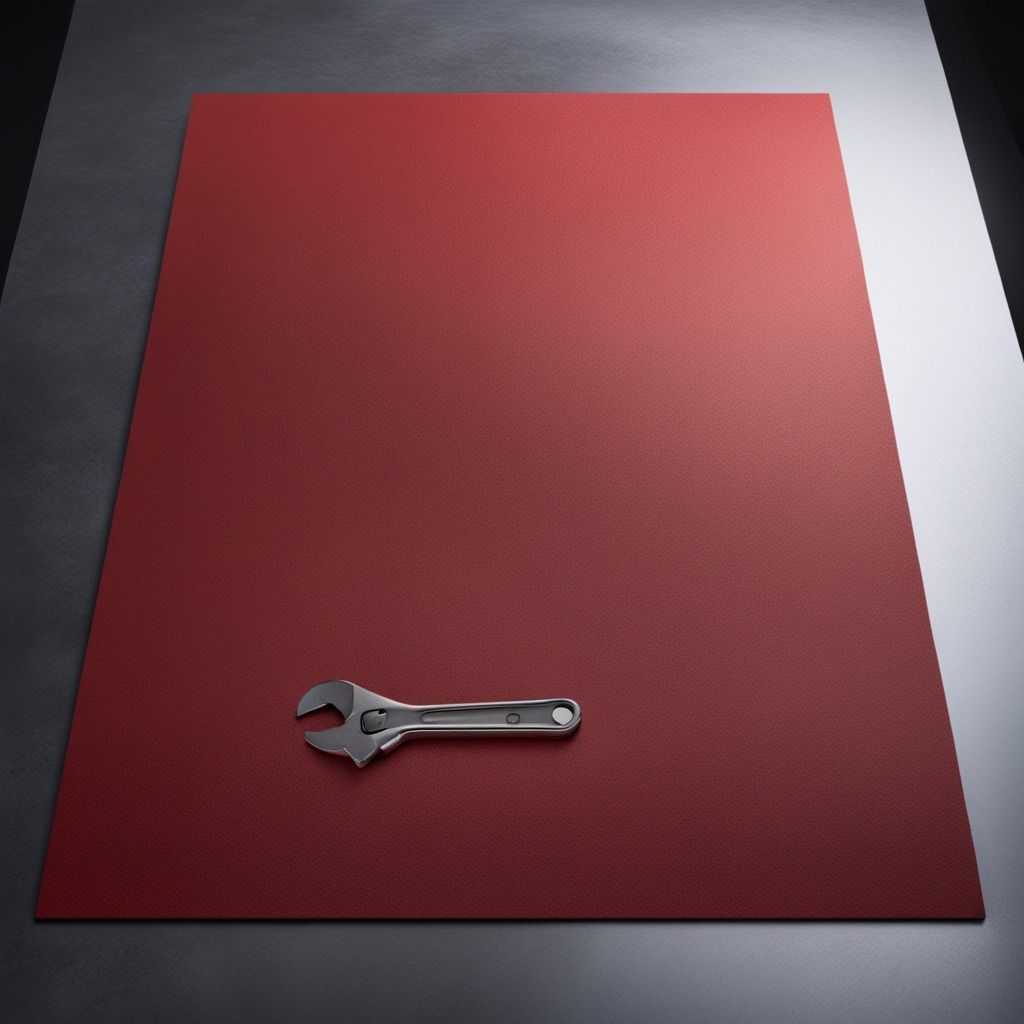
A wrench lies on the clean granite tabletop.